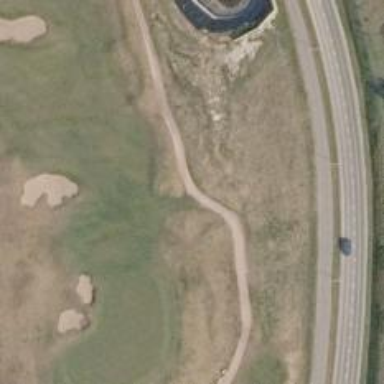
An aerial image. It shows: Intermediate difficulty nordic path for classic and skating grooming. This path is also used as golf path.